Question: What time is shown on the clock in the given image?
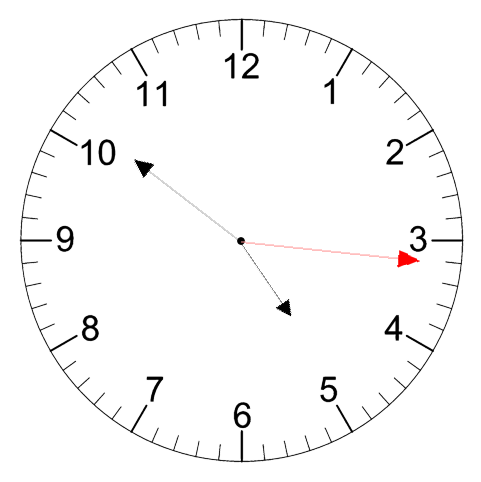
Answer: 04:51:16